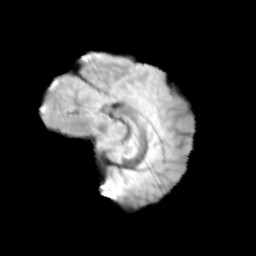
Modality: T2w
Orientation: sagittal
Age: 13
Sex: male
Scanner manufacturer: siemens
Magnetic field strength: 3 T
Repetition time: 3.8 s
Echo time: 0.07 s